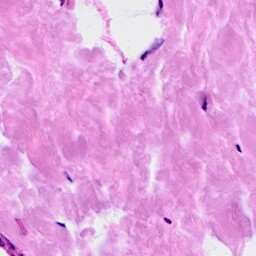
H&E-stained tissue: Breast